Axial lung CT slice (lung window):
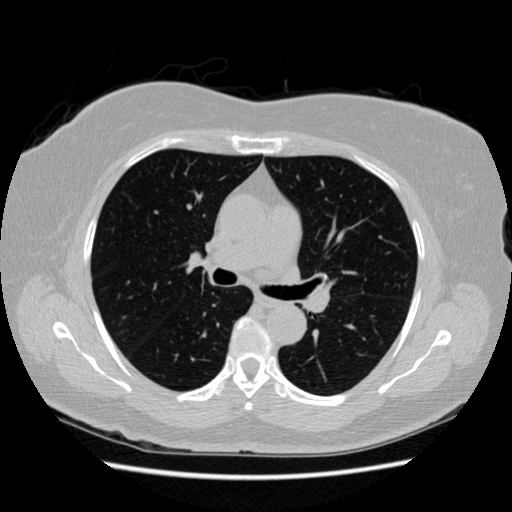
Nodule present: no